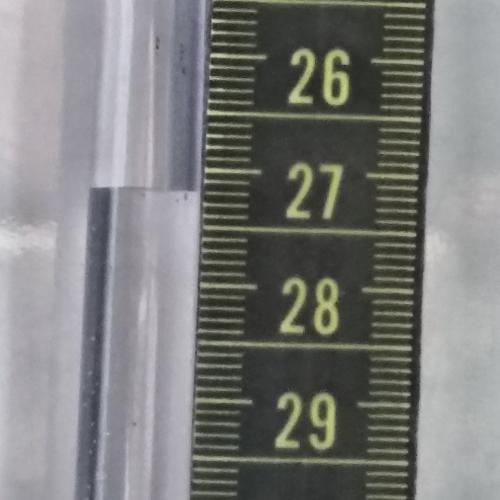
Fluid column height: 27.2 cm